Question: I have the following code that shows me and allows me to search within a products table/ or a customers table. I would like to know how I can associate certain products with certain customers, as if I am creating an invoice, within php.

'''
if(isset($_POST['q'])) {
$q = $_POST['q'];
$select = $db->query("SELECT * FROM products WHERE Model LIKE '%$q%' OR Description LIKE '%$q%' ORDER BY id DESC");
} else {
$select = $db->query("SELECT * FROM products ORDER BY id DESC");
}
<form method="post">
<input type="text" name="q" /> <input type="submit" name="search" />
</form>
'''
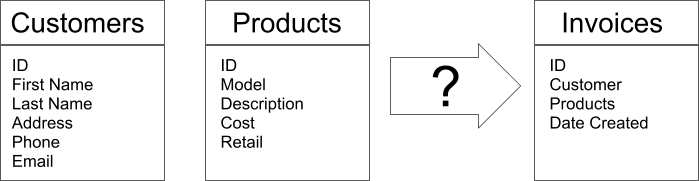
Answer: ## Very Simplified Order Form and Order Entry:
I use buttons rather than div for formatting columns in rows because '<button>' default display is 'inline-block' and they are easy to style. I often use them to supply additional info when they are clicked. ('onclick')
'''
CREATE TABLE IF NOT EXISTS 'Invoice' (
'id' int(11) NOT NULL AUTO_INCREMENT,
'date' timestamp NOT NULL DEFAULT CURRENT_TIMESTAMP ON UPDATE CURRENT_TIMESTAMP,
'customer' int(11) NOT NULL,
PRIMARY KEY ('id')
) ENGINE=MyISAM DEFAULT CHARSET=utf8 COLLATE=utf8_bin AUTO_INCREMENT=1 ;
CREATE TABLE IF NOT EXISTS 'Items' (
'Invoice' int(11) NOT NULL,
'product' int(11) NOT NULL,
'qty' int(11) NOT NULL
) ENGINE=MyISAM DEFAULT CHARSET=utf8;
'''
---
'''
CREATE TABLE IF NOT EXISTS 'Products' (
'id' int(11) NOT NULL AUTO_INCREMENT,
'Model' char(16) CHARACTER SET latin1 NOT NULL,
'Description' char(32) CHARACTER SET latin1 NOT NULL,
'Cost' decimal(7,2) NOT NULL,
'Retail' decimal(7,2) NOT NULL,
PRIMARY KEY ('id')
) ENGINE=MyISAM DEFAULT CHARSET=utf8 COLLATE=utf8_bin AUTO_INCREMENT=3 ;
INSERT INTO 'Products' ('id', 'Model', 'Description', 'Cost', 'Retail') VALUES
(1, 'Model 1', 'Model 1', '0.50', '1.00'),
(2, 'Model 2', 'Model 2', '1.00', '2.00');
CREATE TABLE IF NOT EXISTS 'Customer' (
'id' int(11) NOT NULL AUTO_INCREMENT,
'Name' char(32) NOT NULL,
PRIMARY KEY ('id')
) ENGINE=MyISAM DEFAULT CHARSET=utf8 AUTO_INCREMENT=2 ;
INSERT INTO 'Customer' ('id', 'Name') VALUES
(1, 'Customer Name');
CREATE TABLE IF NOT EXISTS 'Invoice' (
'id' int(11) NOT NULL AUTO_INCREMENT,
'date' timestamp NOT NULL DEFAULT CURRENT_TIMESTAMP ON UPDATE CURRENT_TIMESTAMP,
'''
PHP HTML form:
'''
<?php
$conn = mysqli_connect("localhost","user","pass","db");
$customer = 1;
echo <<<EOT
<!DOCTYPE html>
<html lang="en"><head><title>Order</title><meta name="viewport" content="width=320, initial-scale=1.0" />
<style type="text/css">
.desc{border:0;width:15em;}
.model{border:0;width:5em;}
.price{border:0;width:5em;}
</style></head><body><div id="page"><div id="page">
<form action="" method="post"><div>
<button class="go" type="submit">Back</button>
<input type="hidden" name="customer" value="$customer" />
</div></form>
<form action="order.php" method="post"><div>
Customer: <input type="number" name="customer" value="$customer" /><br/><br/>
EOT;
$sql = "SELECT 'ID','Model','Description','Retail' FROM 'Products' WHERE 1 ORDER BY 'Description' LIMIT 25";
$results = mysqli_query($conn,$sql);
if (mysqli_errno($conn) > 0){echo mysqli_error($conn) . "<br/>
$sql
";}
while ($row = mysqli_fetch_array($results, MYSQL_NUM)){
echo "<input type="number" name="q$row[0]" />&#x2002;<button class="model" type="button">$row[1]</button>&#x2002;<button class="desc" type="button">$row[2]</button>&#x2002;<button class="price" type="button">$row[3]</button><br/>";
}
echo '<input type="submit" value="Submit"></div></form></body></html>';
?>
'''
The PHP the form is submitted to:
'''
<?php
$conn = mysqli_connect("localhost","user","pass","db");
echo <<<EOT
<!DOCTYPE html>
<html lang="en"><head><title>Order</title><meta name="viewport" content="width=320, initial-scale=1.0" />
<style type="text/css">
</style></head><body><div id="page"><div id="page">
EOT;
foreach ($_POST as $key => $value){
$type = substr($key,0,1);
$id = substr($key,1);
$pair[$type][$id] = intval($value);
}
$sql = "INSERT INTO 'Invoice' ('ID','customer') VALUES(NULL,$customer)";
$results = mysqli_query($conn,$sql);
if (mysqli_errno($conn) > 0){echo mysqli_error($conn) . "<br/>
$sql
";}
$invoice = mysqli_insert_id ($conn );
echo "<h3>Invoice: $invoice</h3>";
foreach ($pair['q'] as $id => $qty){
echo "<p>Qty: $qty id: $id,</p>";
$sql = "INSERT INTO 'Items' ('Invoice','product','qty') VALUES($invoice,$id,$qty)";
$results = mysqli_query($conn,$sql);
if (mysqli_errno($conn) > 0){echo mysqli_error($conn) . "<br/>
$sql
";}
}
echo '</div></body></html>';
?>
'''